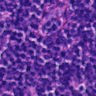
Metastatic tissue present: no